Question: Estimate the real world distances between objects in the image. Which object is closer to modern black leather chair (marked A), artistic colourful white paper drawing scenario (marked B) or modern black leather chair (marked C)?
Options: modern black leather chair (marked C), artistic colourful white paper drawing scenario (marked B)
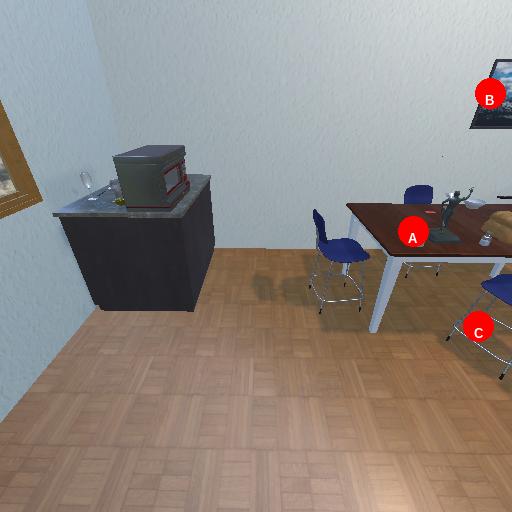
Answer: modern black leather chair (marked C)